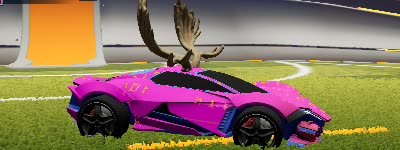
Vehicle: werewolf